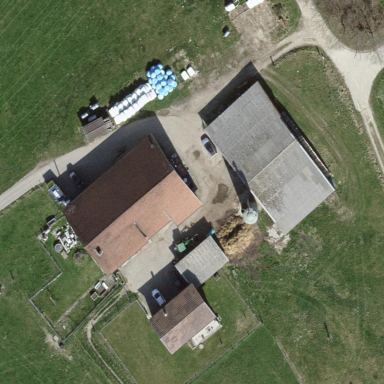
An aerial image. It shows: Farmyard area.